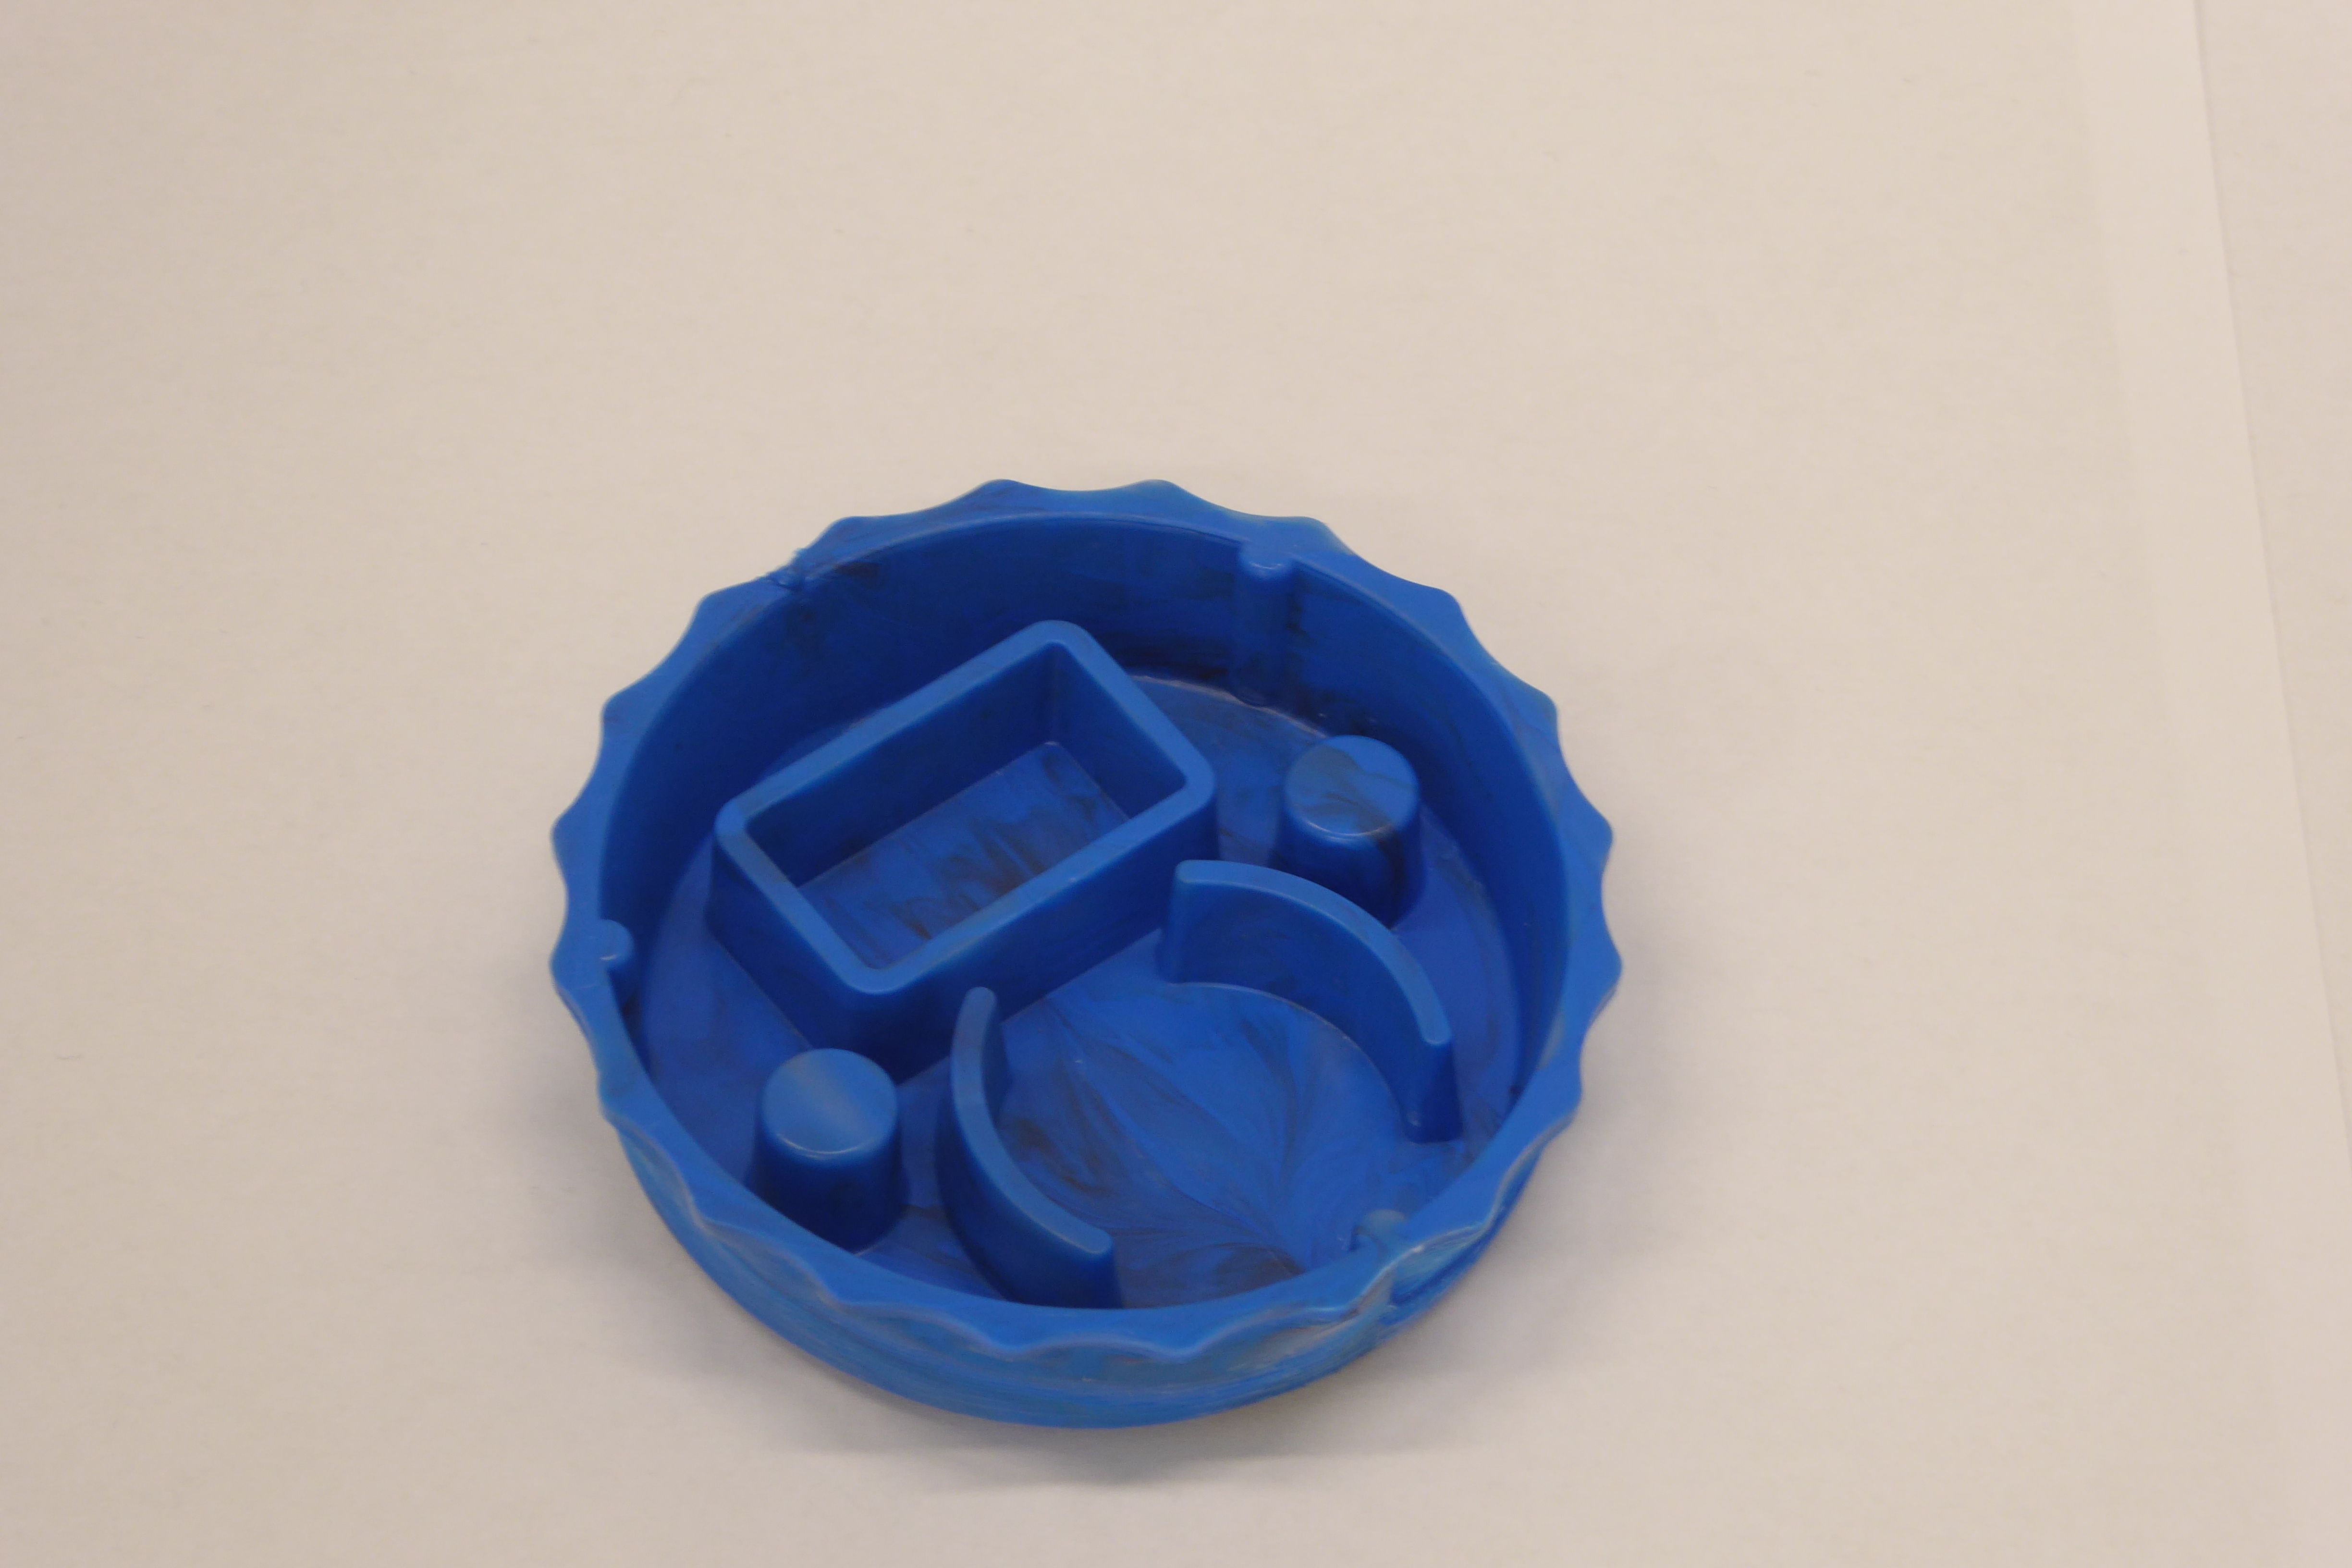
Label: Bottle Opener - Inlay